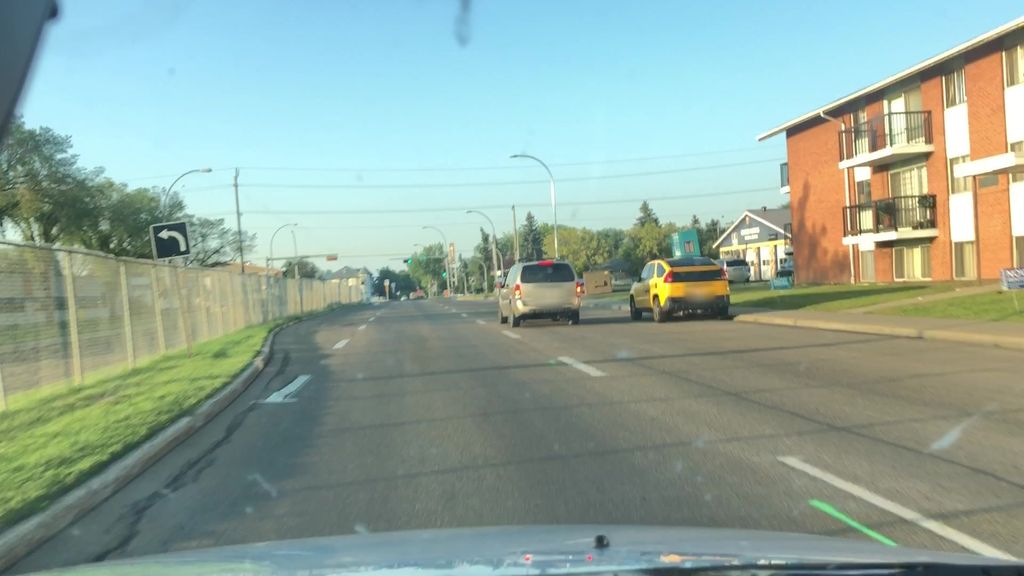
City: edmonton